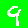
Digit: 9